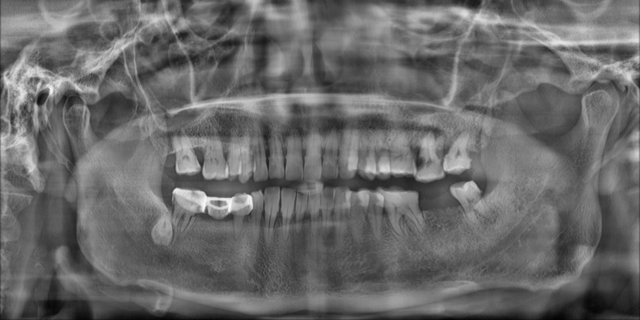
adult